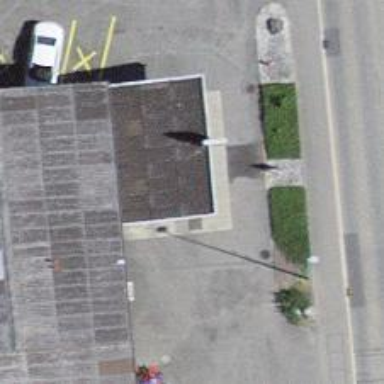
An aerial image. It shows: Fuel station.